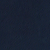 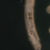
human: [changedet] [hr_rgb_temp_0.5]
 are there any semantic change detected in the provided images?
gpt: New elongated artificial island is present in the sea.